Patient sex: M
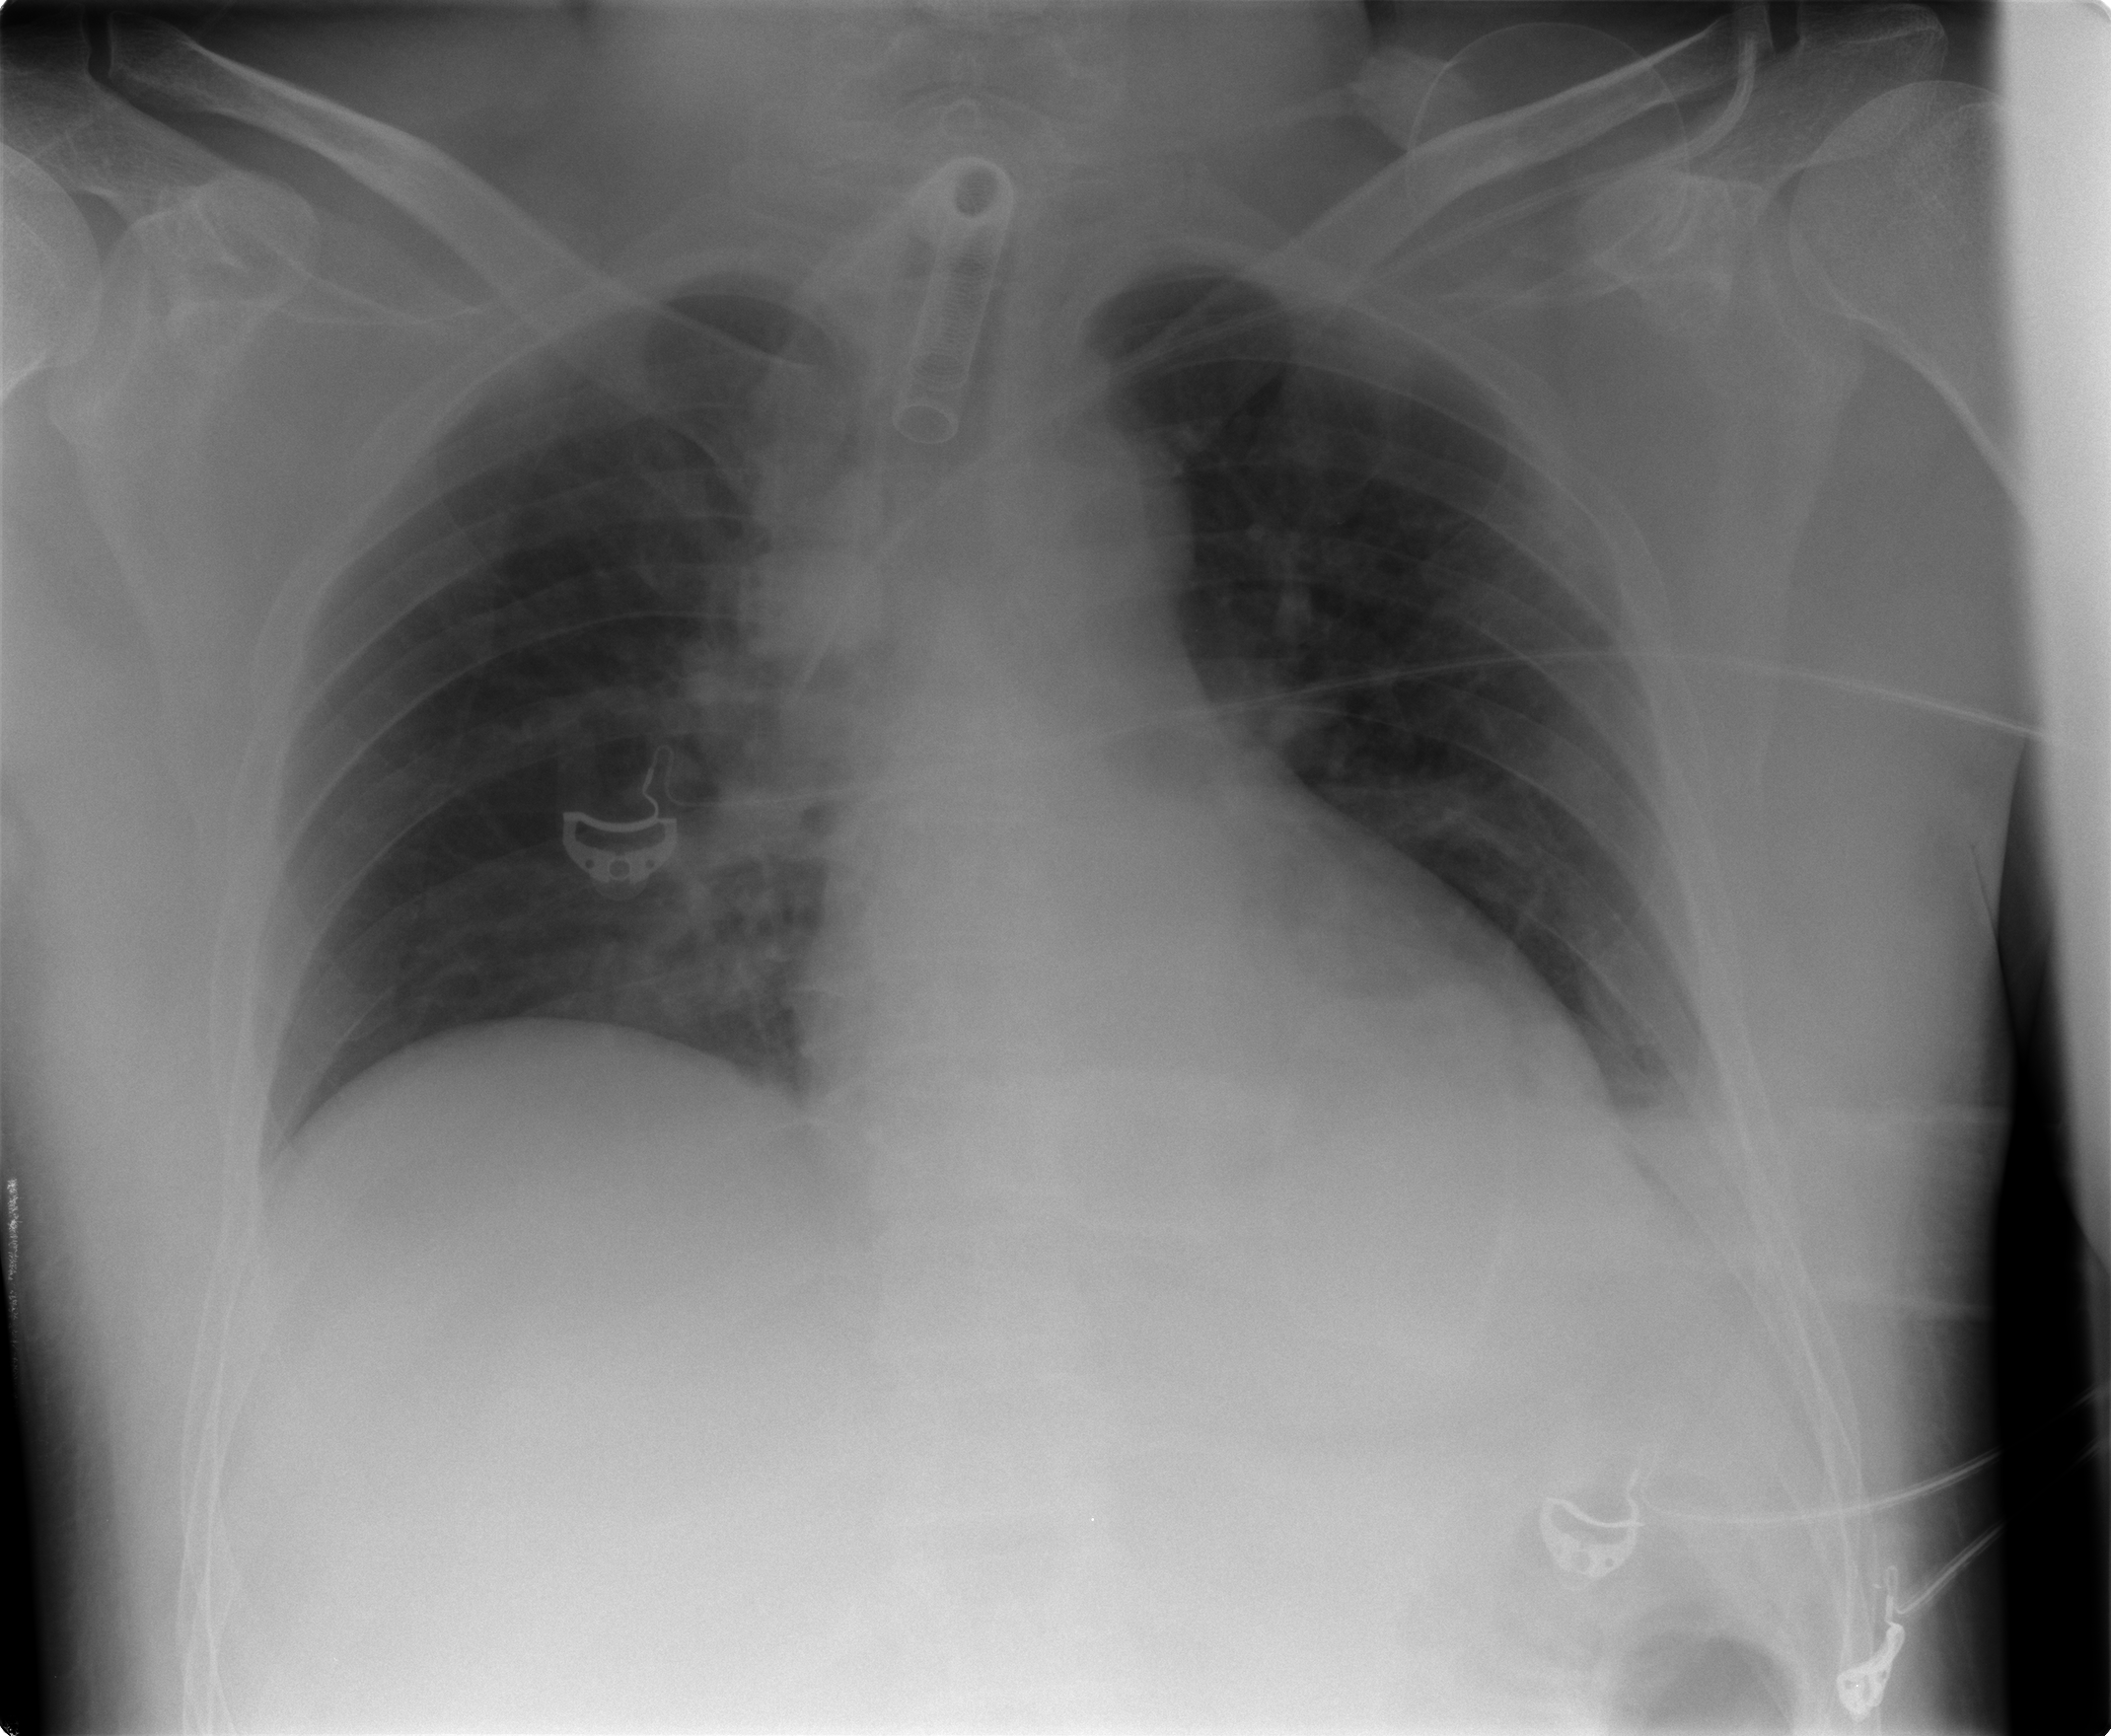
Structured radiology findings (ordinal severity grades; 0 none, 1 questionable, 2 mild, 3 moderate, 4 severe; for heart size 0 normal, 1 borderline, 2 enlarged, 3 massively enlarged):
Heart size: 0
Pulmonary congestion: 1
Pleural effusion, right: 0
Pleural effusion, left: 0
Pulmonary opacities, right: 0
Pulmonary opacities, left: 0
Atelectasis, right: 0
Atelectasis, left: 2